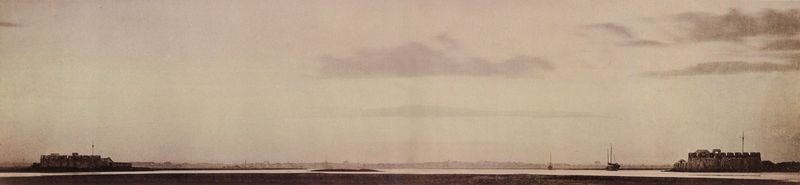
Titel: Befestigungsanlagen an der Küste von Hoihow
Künstler: John Thomson
Standort: Leverkusen
Institution: Sammlung Bernd Lohse
Schlagwörter: dunkel, gemälde, himmel, meer, schatten, wasser, weiß, wolken, aquarell, fluss, landschaft, see, stadt, ufer, abend, braun, grau, hell, licht, schwarz, gebäude, haus, rot, schloss, wolke, beige, malerei, blass, bach, dämmerung, ebene, ferne, horizont, häuser, natur, weite, flach, kanal, sonne, insel, land, england, boot, boote, turm, küste, schiff, schiffe, segel, segelboot, segelschiffe, strand, enge, fahnen, fahne, flagge, mast, segelschiff, schwer, berge, abendsonne, lila, sonnenuntergang, violett, vergilbt, silhouette, hafen, masten, mündung, querformat, besch, liegend, bucht, zinnen, befestigung, foto, fotografie, panorama, ruine, burg, türme, linie, fracht, festung, schwarzweiss, quer, ruinen, photo, fahren, mauern, rötlich, horizontal, breit, fort, burgen, inseln, zinne, container, hafenstadt, durchfahrt, segelmasten, kastell, auqarell, trist, meerenge, horzont, schiffel, stast, bollwerk, fernsehturm, panoramaphoto, festungen, gbiraltar, segleschiff, niderölande, sillhouetten, horizontinie